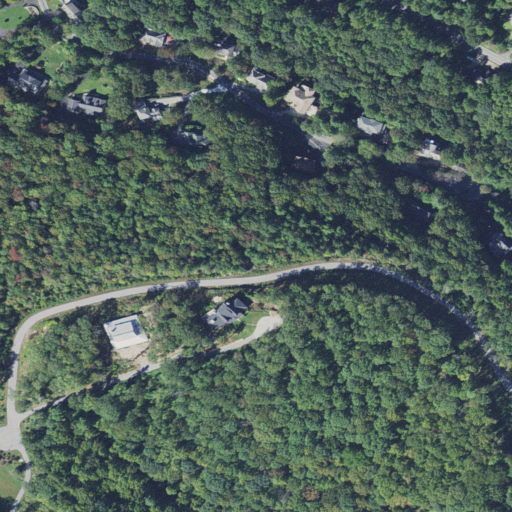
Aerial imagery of mountain in North Carolina named Bryson Mountain containing deciduous forest, open development, mixed forest, low intensity development, shrub, medium intensity development, and grassland